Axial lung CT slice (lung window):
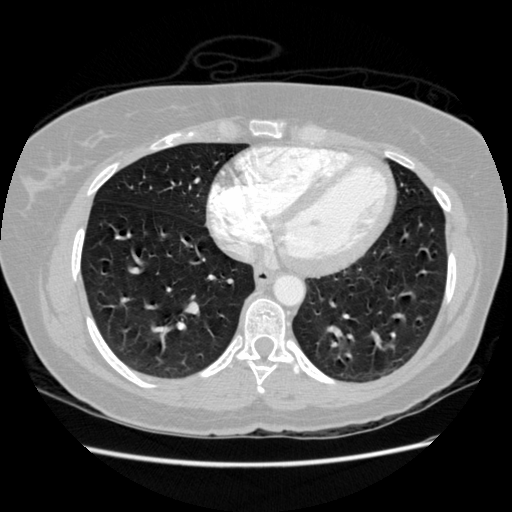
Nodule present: no